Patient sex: M
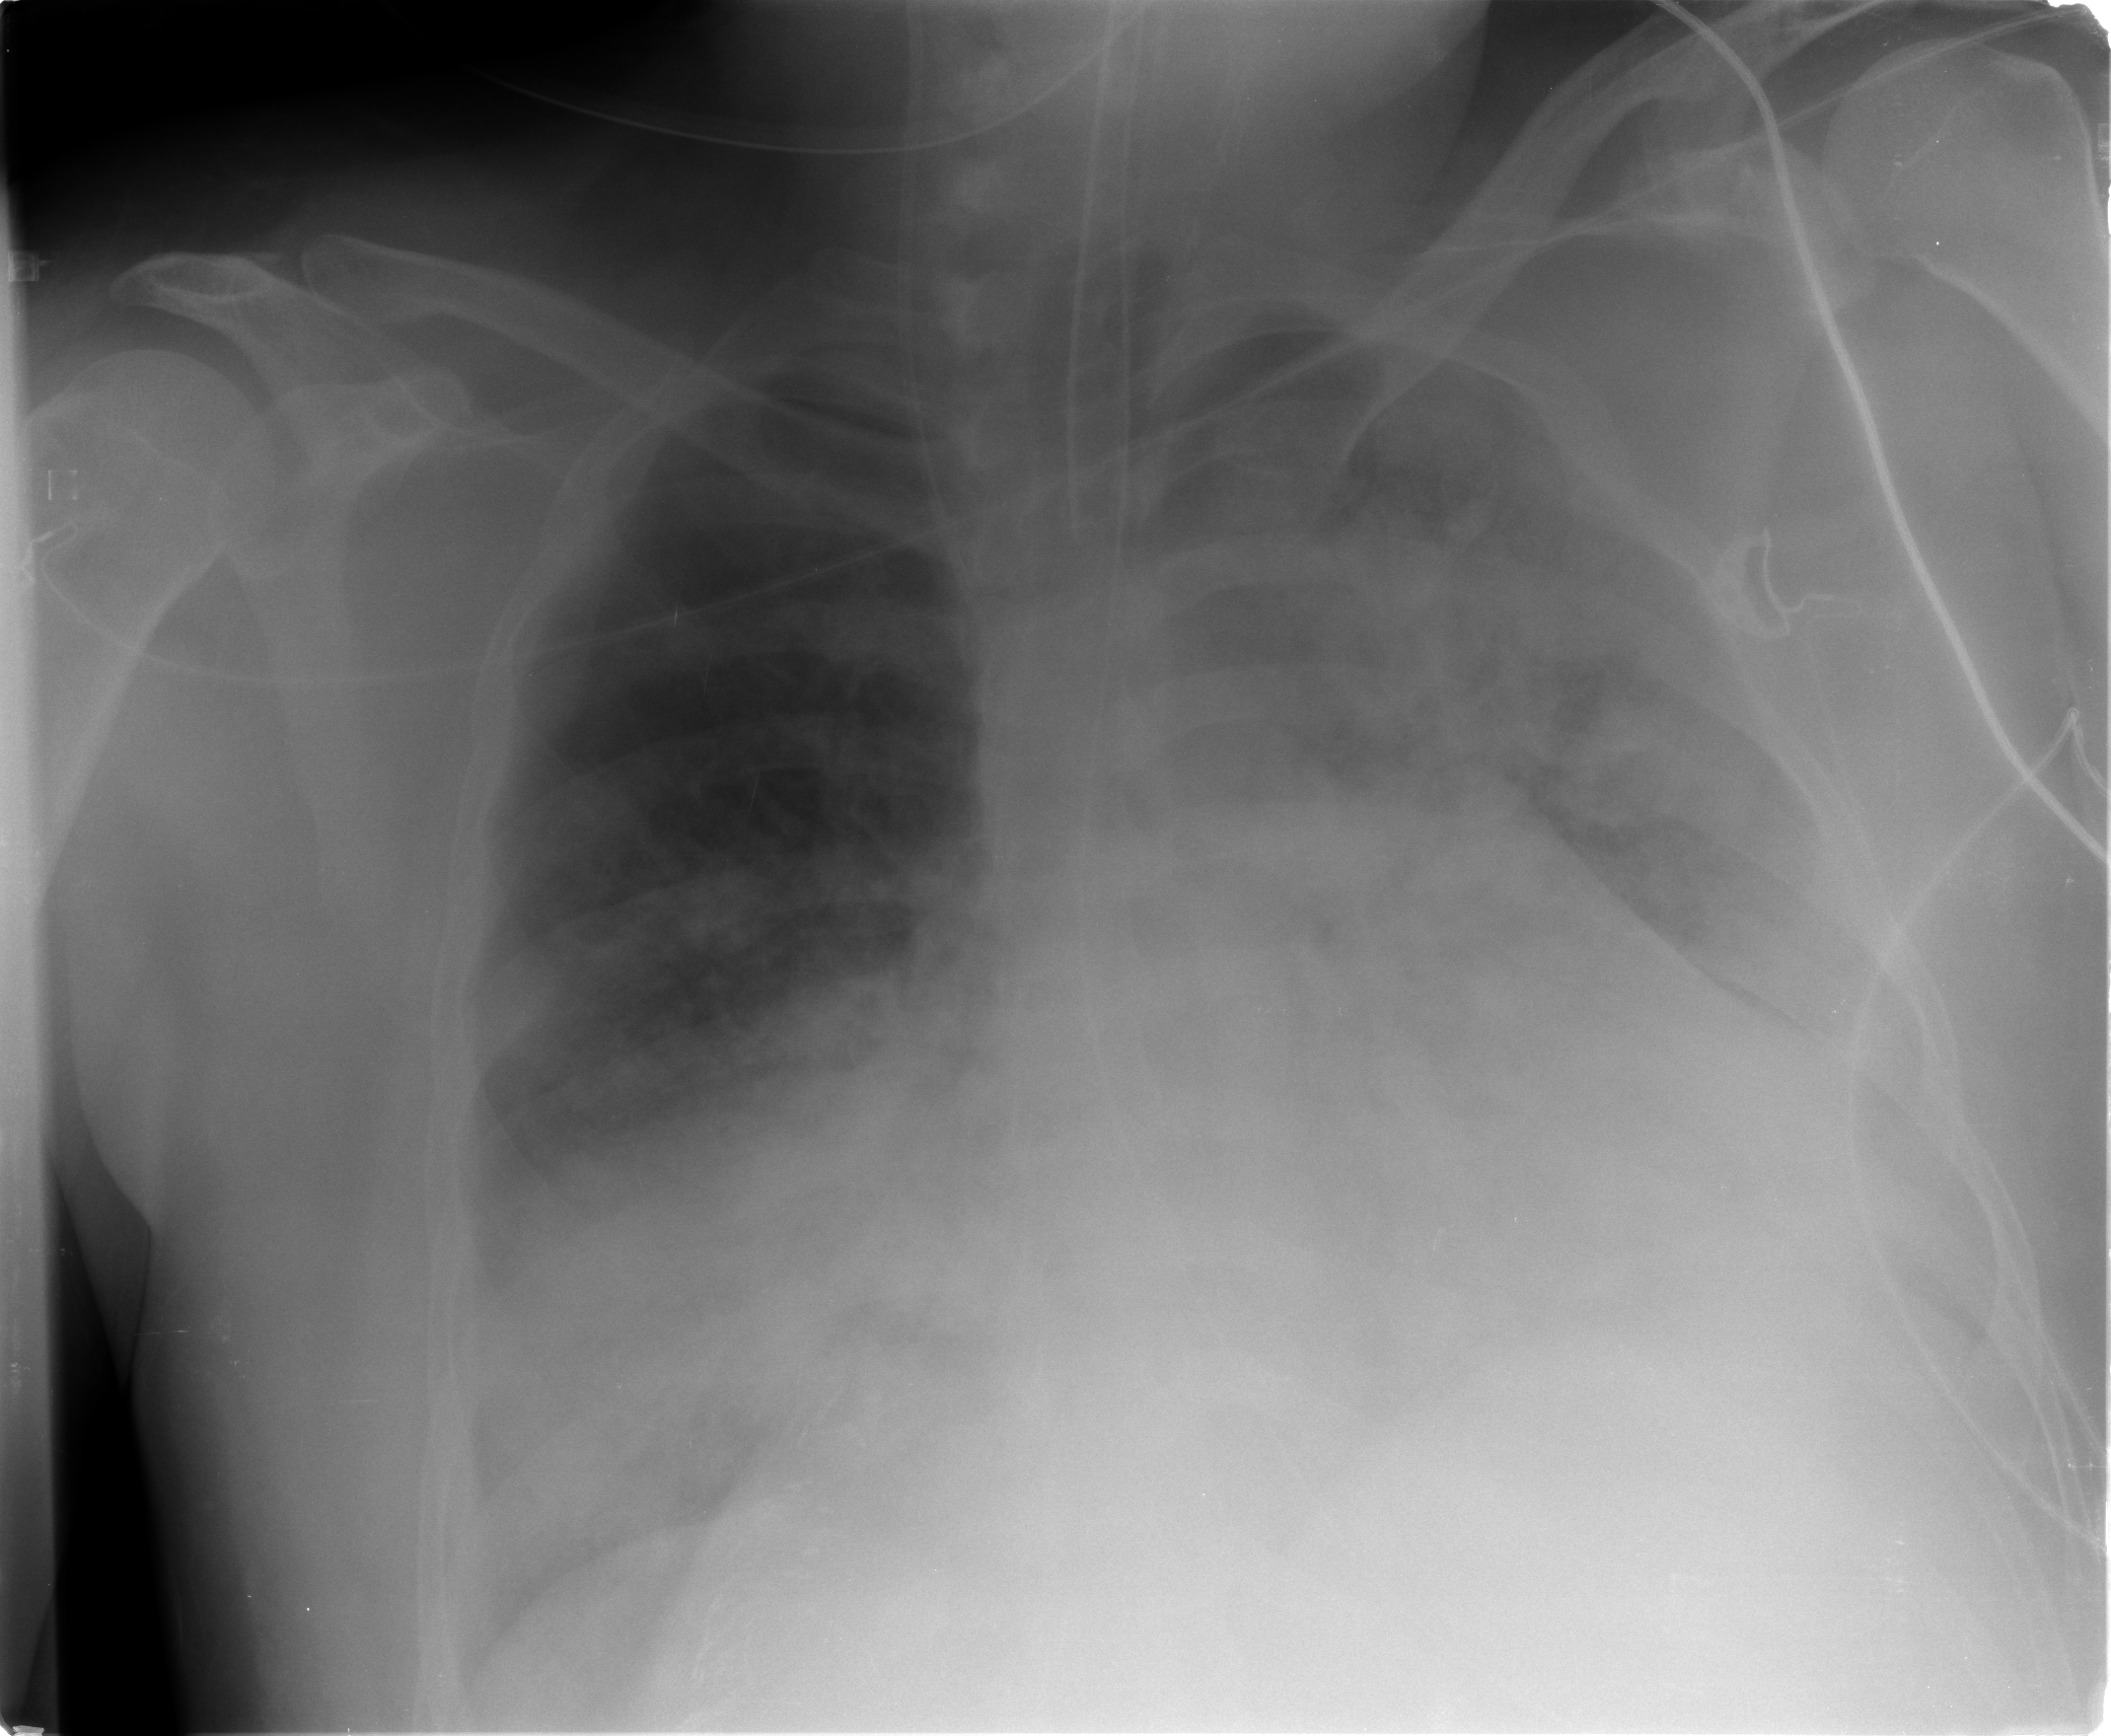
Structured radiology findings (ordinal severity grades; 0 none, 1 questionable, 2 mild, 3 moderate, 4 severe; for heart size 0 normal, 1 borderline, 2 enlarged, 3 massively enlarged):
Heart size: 2
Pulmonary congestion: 2
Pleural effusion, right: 0
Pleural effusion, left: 2
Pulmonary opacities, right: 3
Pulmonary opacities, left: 4
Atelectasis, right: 3
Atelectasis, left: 3